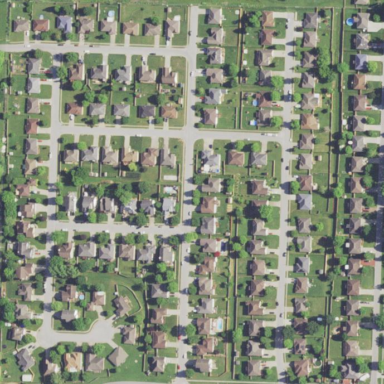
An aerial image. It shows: Single-family residential area.